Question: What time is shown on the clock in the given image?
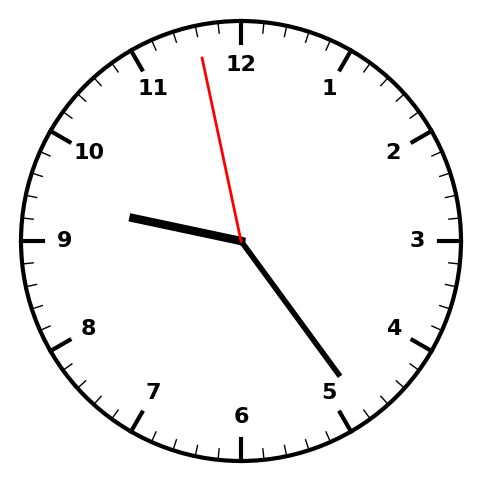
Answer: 09:23:58